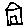
Label: house